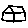
Label: house